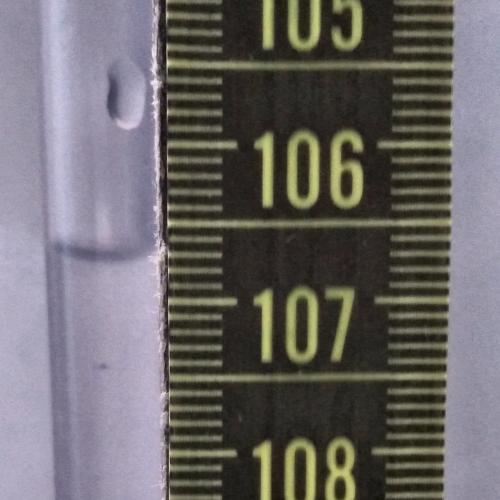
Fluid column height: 106.7 cm